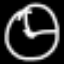
Label: clock